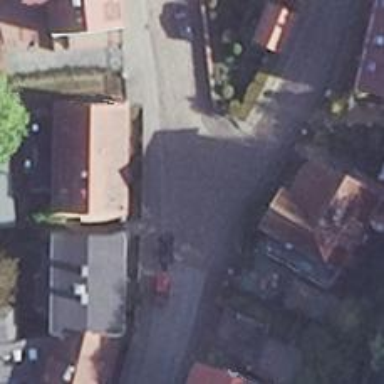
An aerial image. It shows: Residential road.